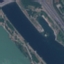
Land use / land cover: River